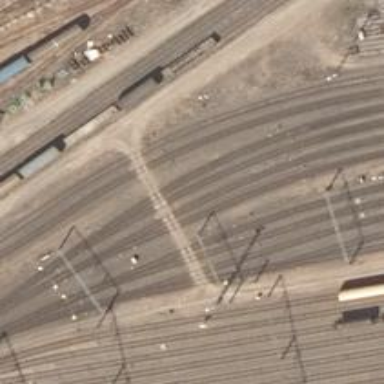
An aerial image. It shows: Railway signal.